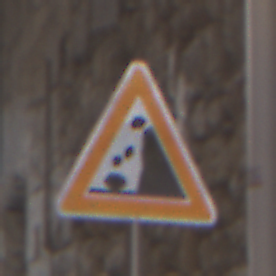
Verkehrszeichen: SteinschlagRechts
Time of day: Midday
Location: Outdoor (Urban)
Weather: PartlyCloudy
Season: NotSpecified
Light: Natural